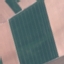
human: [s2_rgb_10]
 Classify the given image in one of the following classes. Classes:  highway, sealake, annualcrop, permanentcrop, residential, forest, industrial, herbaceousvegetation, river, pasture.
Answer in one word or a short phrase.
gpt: AnnualCrop